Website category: phone
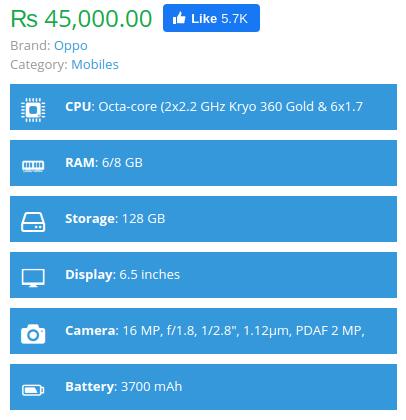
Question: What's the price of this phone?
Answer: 45,000.00

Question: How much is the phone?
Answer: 45,000.00

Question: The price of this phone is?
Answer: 45,000.00

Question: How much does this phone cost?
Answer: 45,000.00

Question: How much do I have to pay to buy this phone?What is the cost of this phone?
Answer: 45,000.00

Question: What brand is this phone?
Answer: Oppo

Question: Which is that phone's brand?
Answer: Oppo

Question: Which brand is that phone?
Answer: Oppo

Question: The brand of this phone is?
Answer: Oppo

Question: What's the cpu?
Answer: Octa-core (2x2.2 GHz Kryo 360 Gold & 6x1.7 GHz Kryo 360 Silver)

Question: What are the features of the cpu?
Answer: Octa-core (2x2.2 GHz Kryo 360 Gold & 6x1.7 GHz Kryo 360 Silver)

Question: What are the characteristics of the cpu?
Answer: Octa-core (2x2.2 GHz Kryo 360 Gold & 6x1.7 GHz Kryo 360 Silver)

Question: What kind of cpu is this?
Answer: Octa-core (2x2.2 GHz Kryo 360 Gold & 6x1.7 GHz Kryo 360 Silver)

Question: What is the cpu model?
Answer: Octa-core (2x2.2 GHz Kryo 360 Gold & 6x1.7 GHz Kryo 360 Silver)

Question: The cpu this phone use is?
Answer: Octa-core (2x2.2 GHz Kryo 360 Gold & 6x1.7 GHz Kryo 360 Silver)

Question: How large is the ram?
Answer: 6/8 GB

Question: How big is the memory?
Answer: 6/8 GB

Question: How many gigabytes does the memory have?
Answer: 6/8 GB

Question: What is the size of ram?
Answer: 6/8 GB

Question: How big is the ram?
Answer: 6/8 GB

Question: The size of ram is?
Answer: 6/8 GB

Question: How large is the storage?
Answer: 128 GB

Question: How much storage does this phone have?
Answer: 128 GB

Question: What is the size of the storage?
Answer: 128 GB

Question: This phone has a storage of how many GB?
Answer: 128 GB

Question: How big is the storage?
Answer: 128 GB

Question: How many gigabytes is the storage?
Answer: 128 GB

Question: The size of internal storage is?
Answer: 128 GB

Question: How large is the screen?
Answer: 6.5 inches

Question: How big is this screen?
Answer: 6.5 inches

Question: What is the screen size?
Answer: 6.5 inches

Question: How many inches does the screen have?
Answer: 6.5 inches

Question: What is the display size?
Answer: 6.5 inches

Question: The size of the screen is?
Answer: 6.5 inches

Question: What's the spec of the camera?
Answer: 16 MP, f/1.8, 1/2.8", 1.12m, PDAF 2 MP, f/2.4, depth sensor

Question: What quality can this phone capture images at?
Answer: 16 MP, f/1.8, 1/2.8", 1.12m, PDAF 2 MP, f/2.4, depth sensor

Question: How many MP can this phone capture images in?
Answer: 16 MP, f/1.8, 1/2.8", 1.12m, PDAF 2 MP, f/2.4, depth sensor

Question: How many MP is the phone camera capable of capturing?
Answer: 16 MP, f/1.8, 1/2.8", 1.12m, PDAF 2 MP, f/2.4, depth sensor

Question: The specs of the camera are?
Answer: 16 MP, f/1.8, 1/2.8", 1.12m, PDAF 2 MP, f/2.4, depth sensor

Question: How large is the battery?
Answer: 3700 mAh

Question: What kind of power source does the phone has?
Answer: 3700 mAh

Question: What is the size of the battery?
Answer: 3700 mAh

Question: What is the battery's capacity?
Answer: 3700 mAh

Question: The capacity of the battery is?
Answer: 3700 mAh